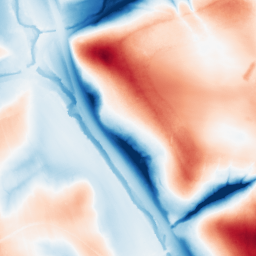
Category: edge_preserving
Decomposition family: guided
Decomposition parameters: radius: 32
eps: 1
Upsampling method: quartic
Upsampling parameters: scale: 4
Upsampling scale: 4